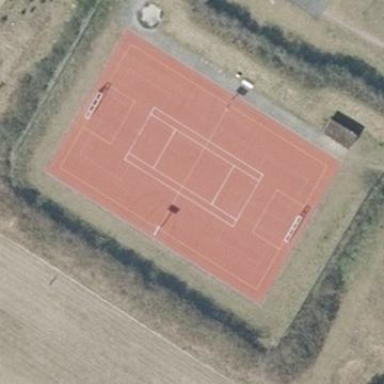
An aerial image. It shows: Recreation ground.